Question: Find the lowest common multiple of all numbers in the 25-square grid
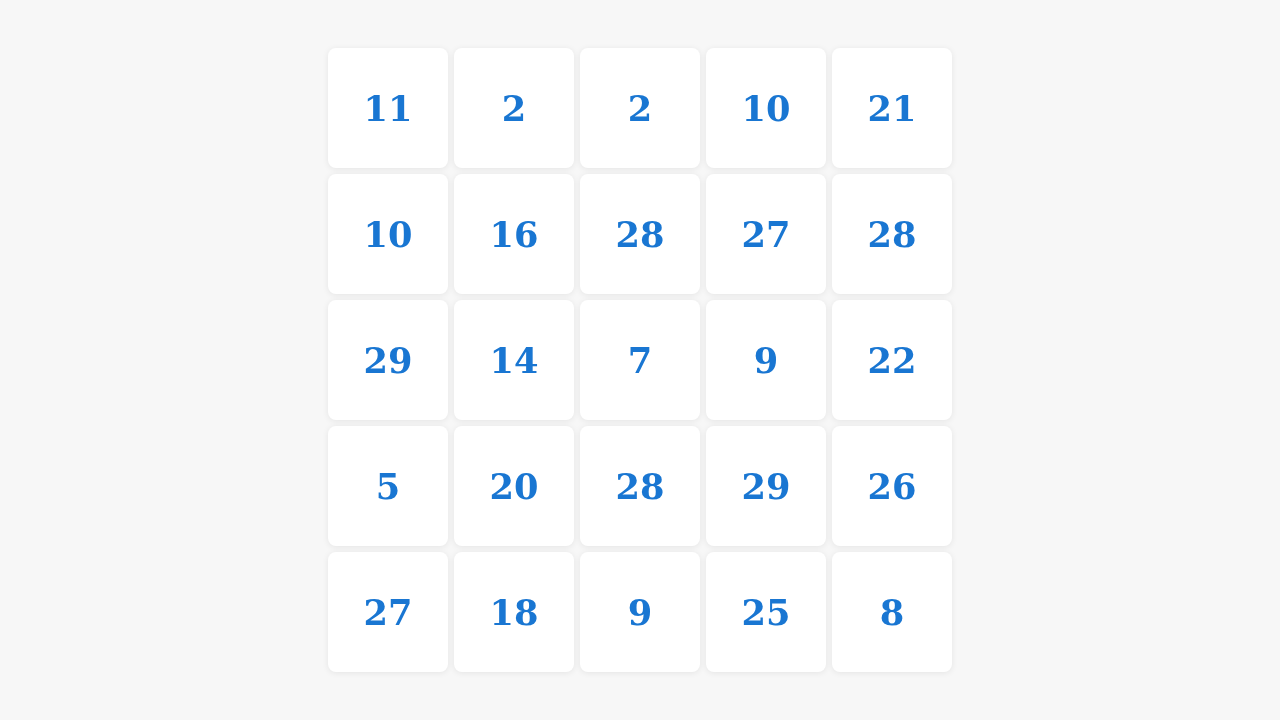
Answer: 313513200